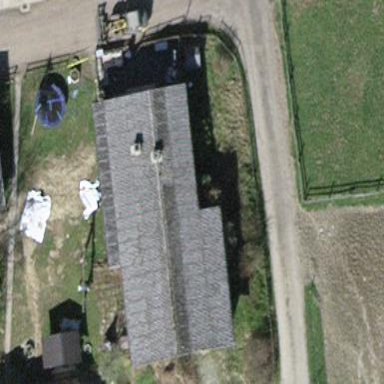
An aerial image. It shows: Farm building with gabled roof.